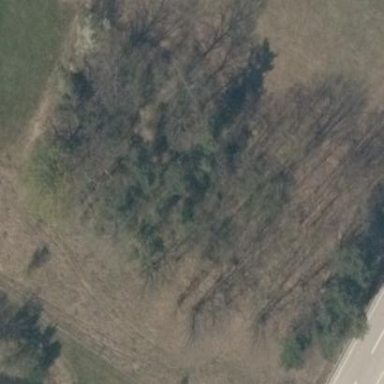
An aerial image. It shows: Mixed woodland with various types of leaves.